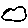
Label: cloud